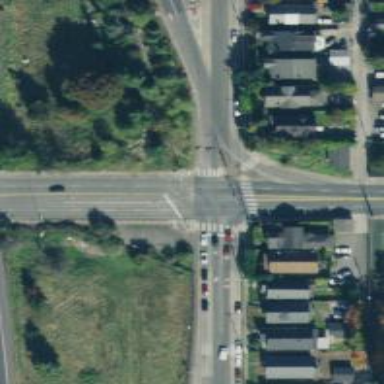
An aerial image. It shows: Footway that serves as traffic island.